Field crop: tomato
Growth stage: 2
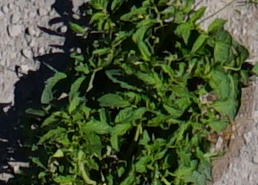
Species: tomato